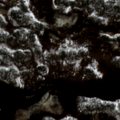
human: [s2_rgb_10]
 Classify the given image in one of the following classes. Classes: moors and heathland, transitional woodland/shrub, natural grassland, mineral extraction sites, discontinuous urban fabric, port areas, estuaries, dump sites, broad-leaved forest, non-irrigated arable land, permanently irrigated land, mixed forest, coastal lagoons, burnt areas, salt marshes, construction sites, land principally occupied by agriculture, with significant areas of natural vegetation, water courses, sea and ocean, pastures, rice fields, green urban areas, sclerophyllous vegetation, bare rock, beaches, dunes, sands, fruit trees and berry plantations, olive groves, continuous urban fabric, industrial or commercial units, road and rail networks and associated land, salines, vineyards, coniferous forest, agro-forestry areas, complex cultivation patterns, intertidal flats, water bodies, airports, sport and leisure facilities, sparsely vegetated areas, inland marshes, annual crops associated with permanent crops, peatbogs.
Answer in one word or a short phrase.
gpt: coniferous forest, peatbogs